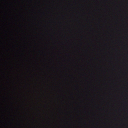
Screen state: off